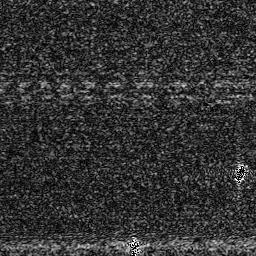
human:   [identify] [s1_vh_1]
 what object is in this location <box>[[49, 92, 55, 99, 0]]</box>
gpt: <ref>1 small ship at the bottom</ref>